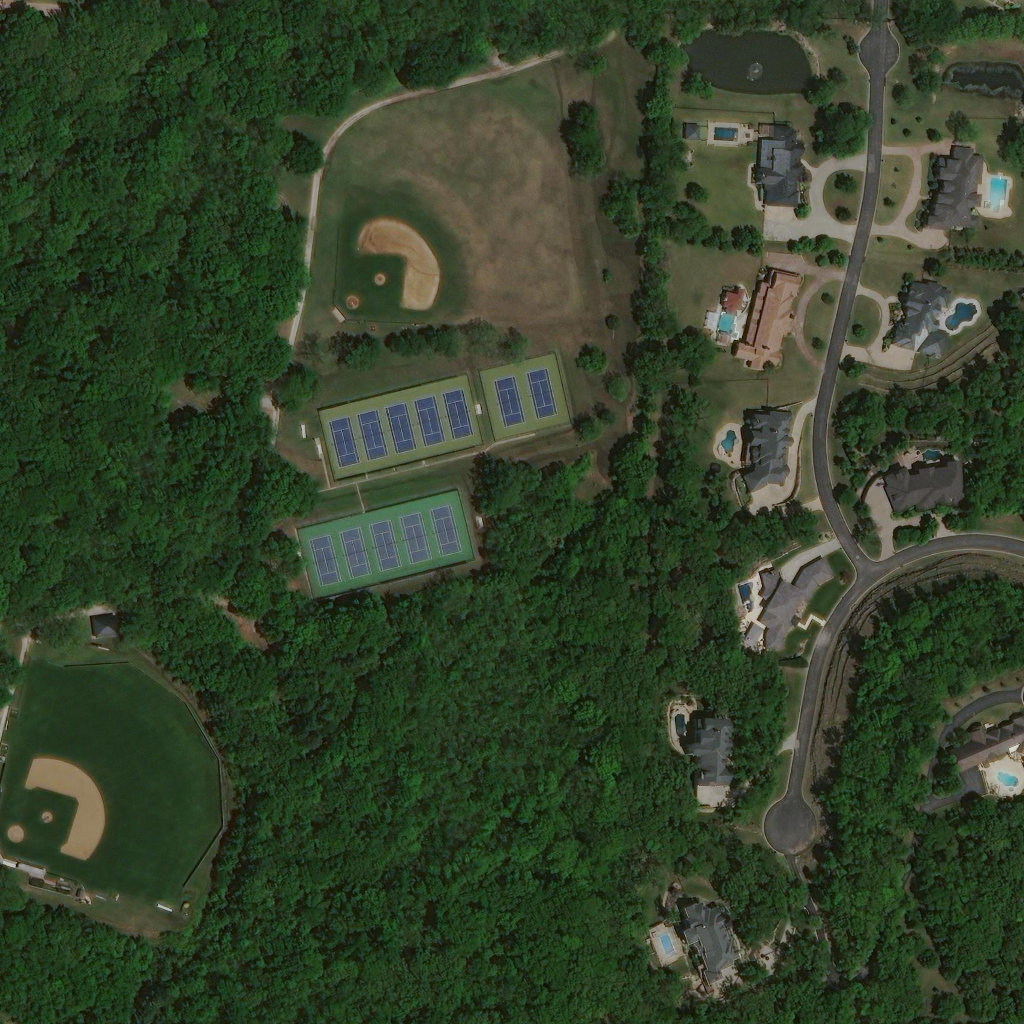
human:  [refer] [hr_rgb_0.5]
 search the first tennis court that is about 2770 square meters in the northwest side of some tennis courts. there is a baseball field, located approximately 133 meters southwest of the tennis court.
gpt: <box>[[31, 36, 47, 47, 0]]</box>